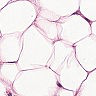
Metastatic tissue present: yes